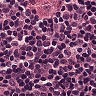
Metastatic tissue present: no